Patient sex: F
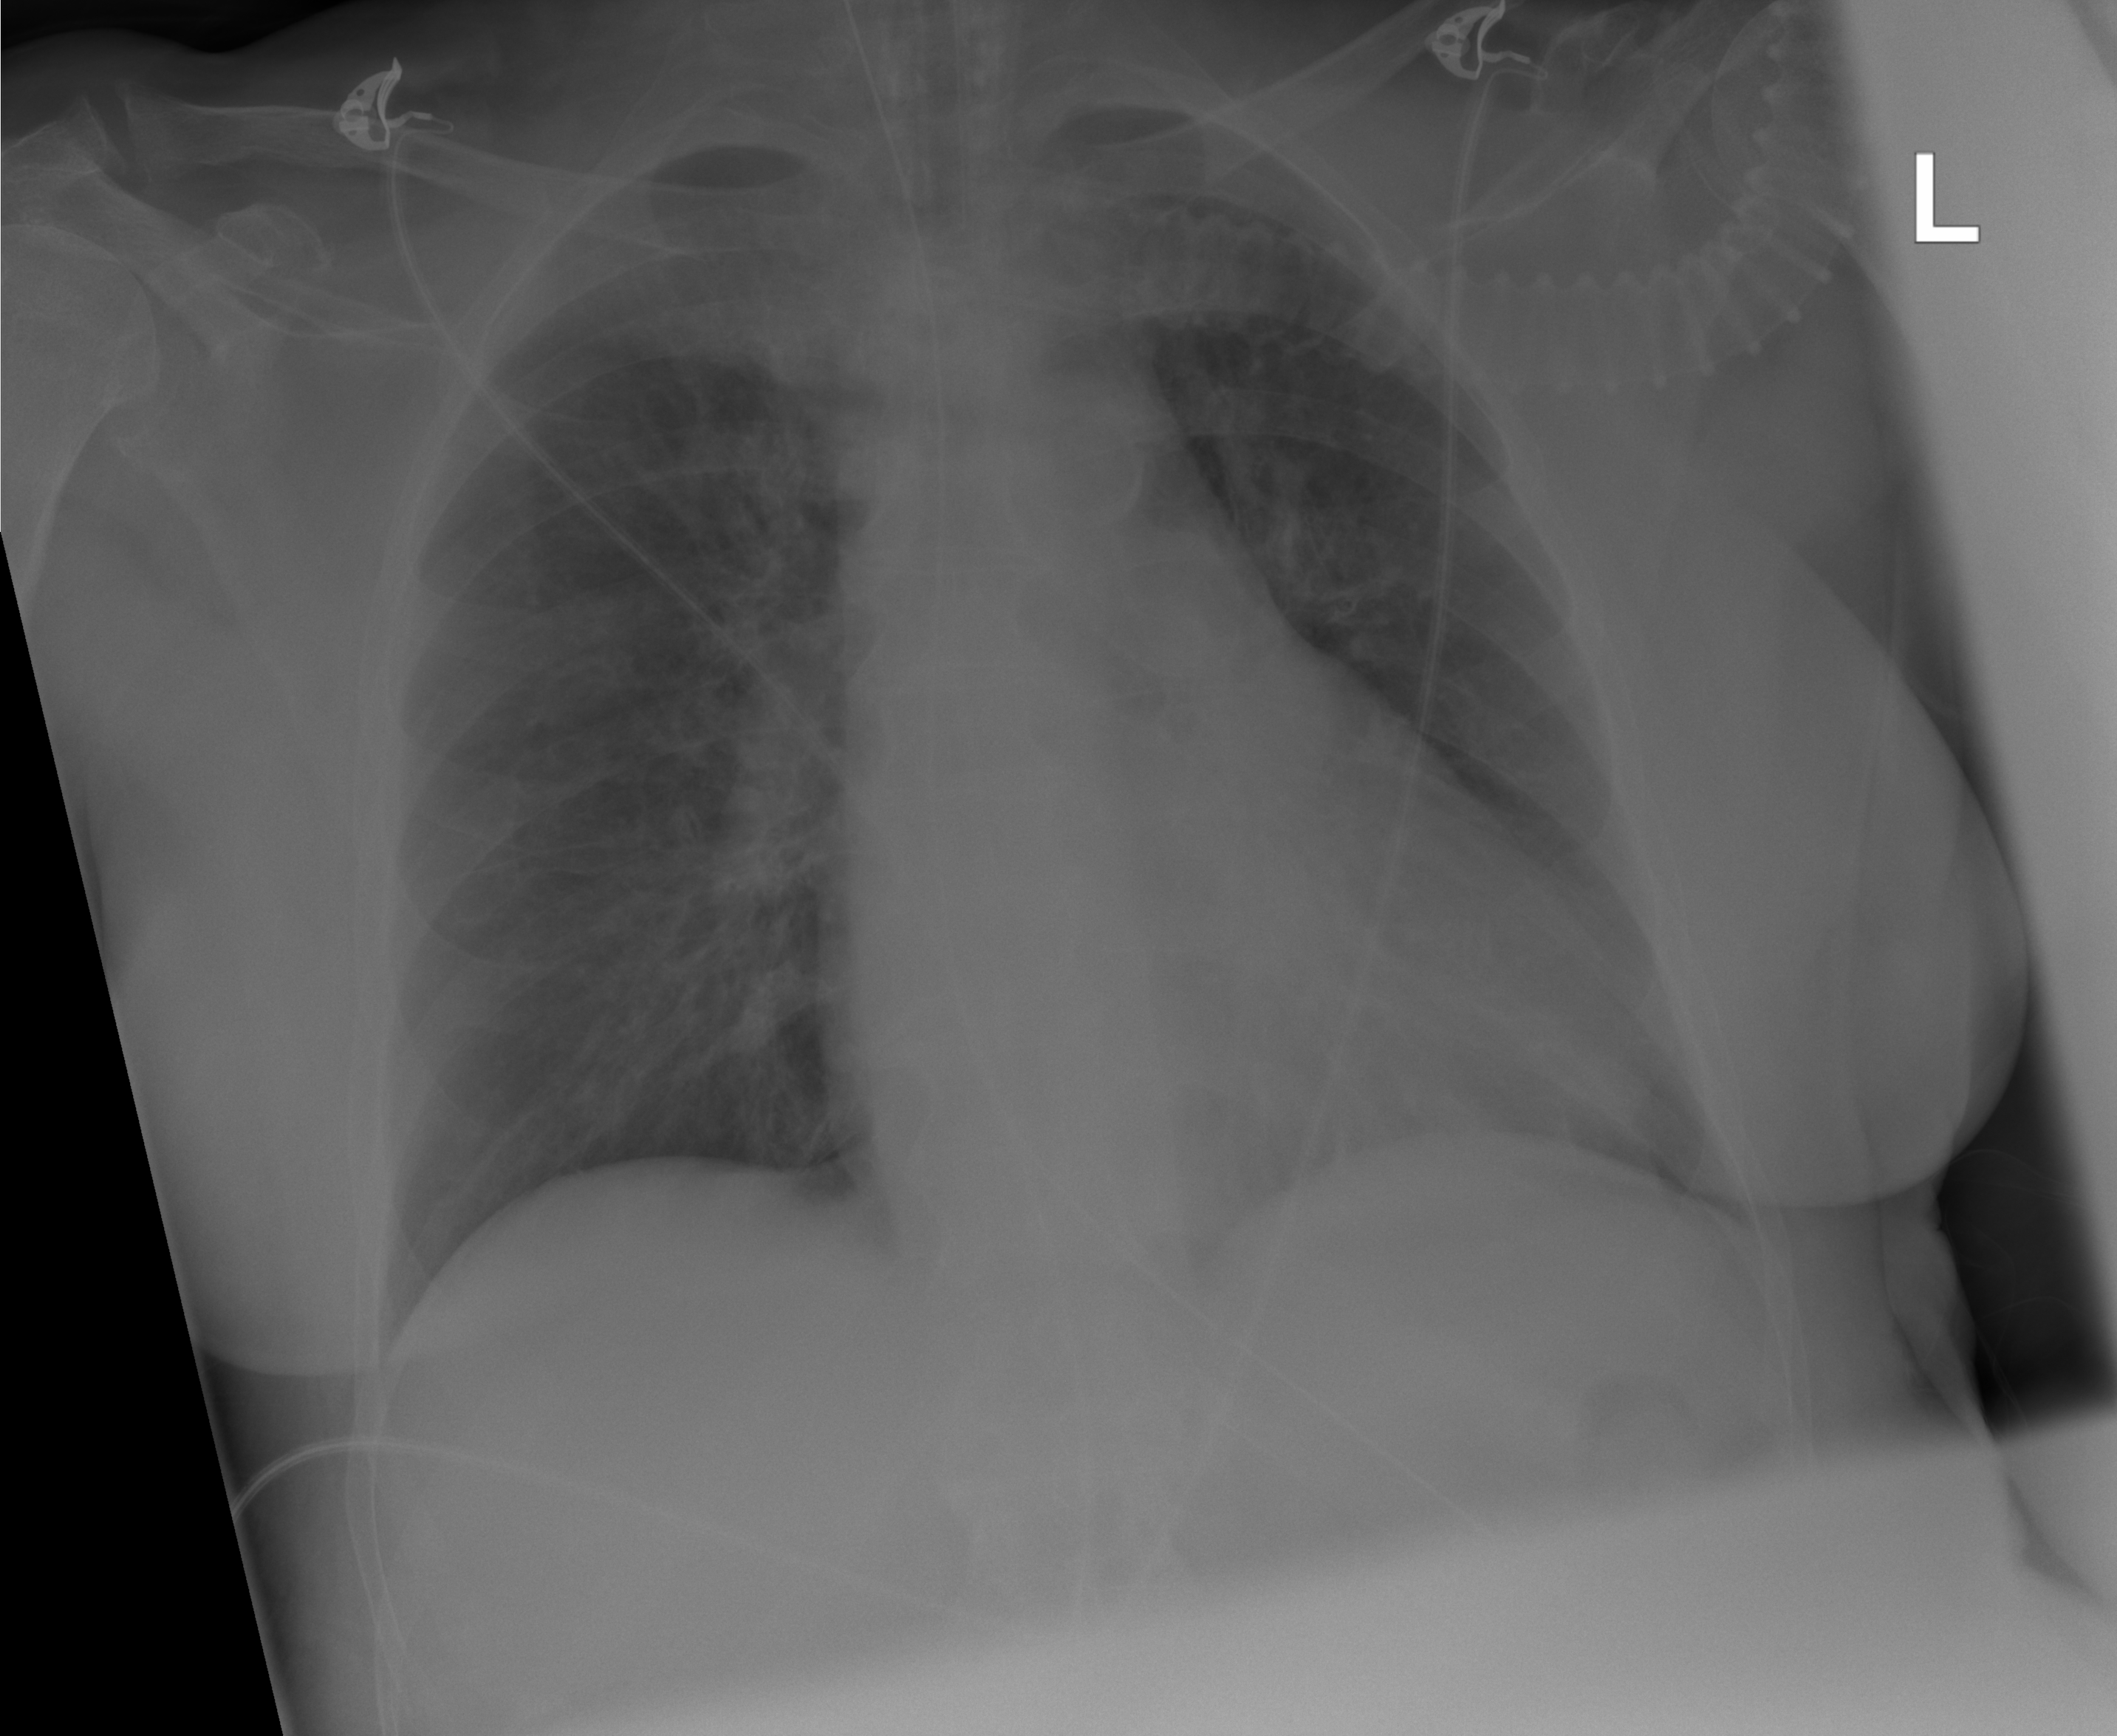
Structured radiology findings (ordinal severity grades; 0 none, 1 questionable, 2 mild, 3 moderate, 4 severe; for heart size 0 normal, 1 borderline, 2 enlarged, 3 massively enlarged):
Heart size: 0
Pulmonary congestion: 3
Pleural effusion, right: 0
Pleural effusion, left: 0
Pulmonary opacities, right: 0
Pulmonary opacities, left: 0
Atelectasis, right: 0
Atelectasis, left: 0